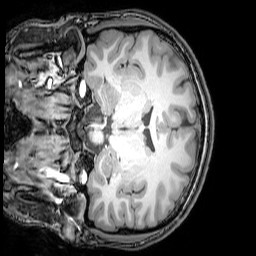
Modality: T1w
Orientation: coronal
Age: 20
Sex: male
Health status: healthy
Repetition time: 0.081 s
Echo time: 0.037 s